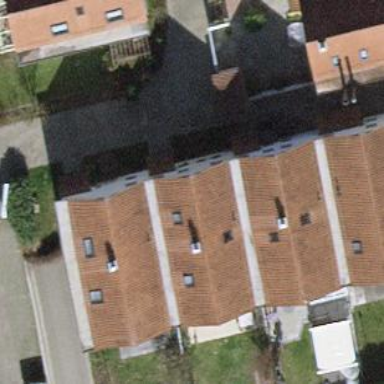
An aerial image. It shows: Terrace building.